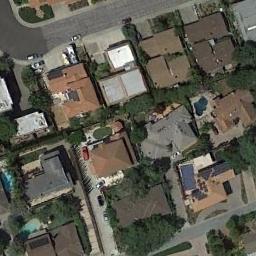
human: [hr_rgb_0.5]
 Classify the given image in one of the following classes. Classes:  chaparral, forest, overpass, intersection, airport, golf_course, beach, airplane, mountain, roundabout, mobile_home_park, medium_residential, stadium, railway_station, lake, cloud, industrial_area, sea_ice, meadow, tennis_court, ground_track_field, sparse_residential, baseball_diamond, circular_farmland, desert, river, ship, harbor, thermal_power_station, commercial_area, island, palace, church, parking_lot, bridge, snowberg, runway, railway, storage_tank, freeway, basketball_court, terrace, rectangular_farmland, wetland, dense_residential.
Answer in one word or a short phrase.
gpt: medium_residential